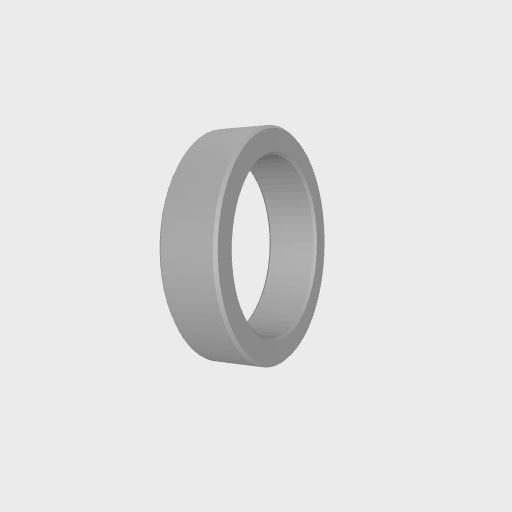
Part: Spacer6ID8OD2